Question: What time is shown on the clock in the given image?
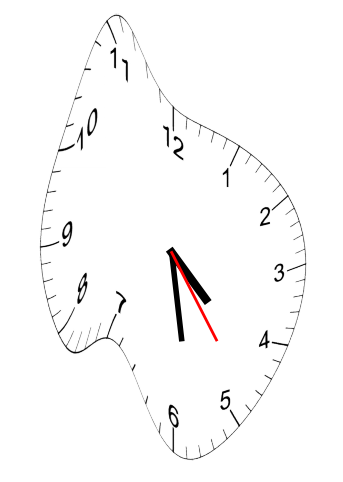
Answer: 04:28:24